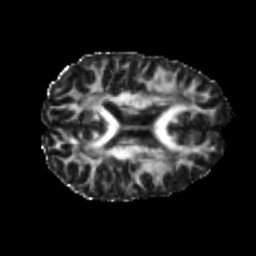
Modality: FA
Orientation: axial
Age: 20
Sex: female
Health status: healthy
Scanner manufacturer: philips
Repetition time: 7.386 s
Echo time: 0.08599 s